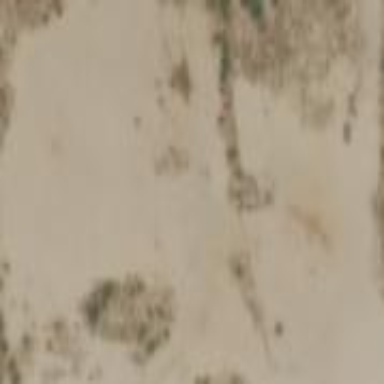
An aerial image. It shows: Wellsite with natural sand surroundings.